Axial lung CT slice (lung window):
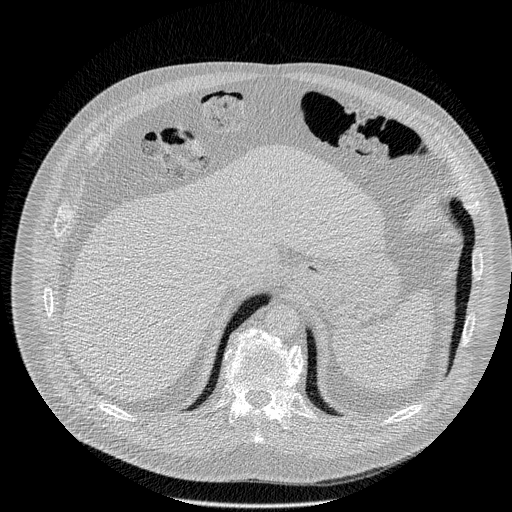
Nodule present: no